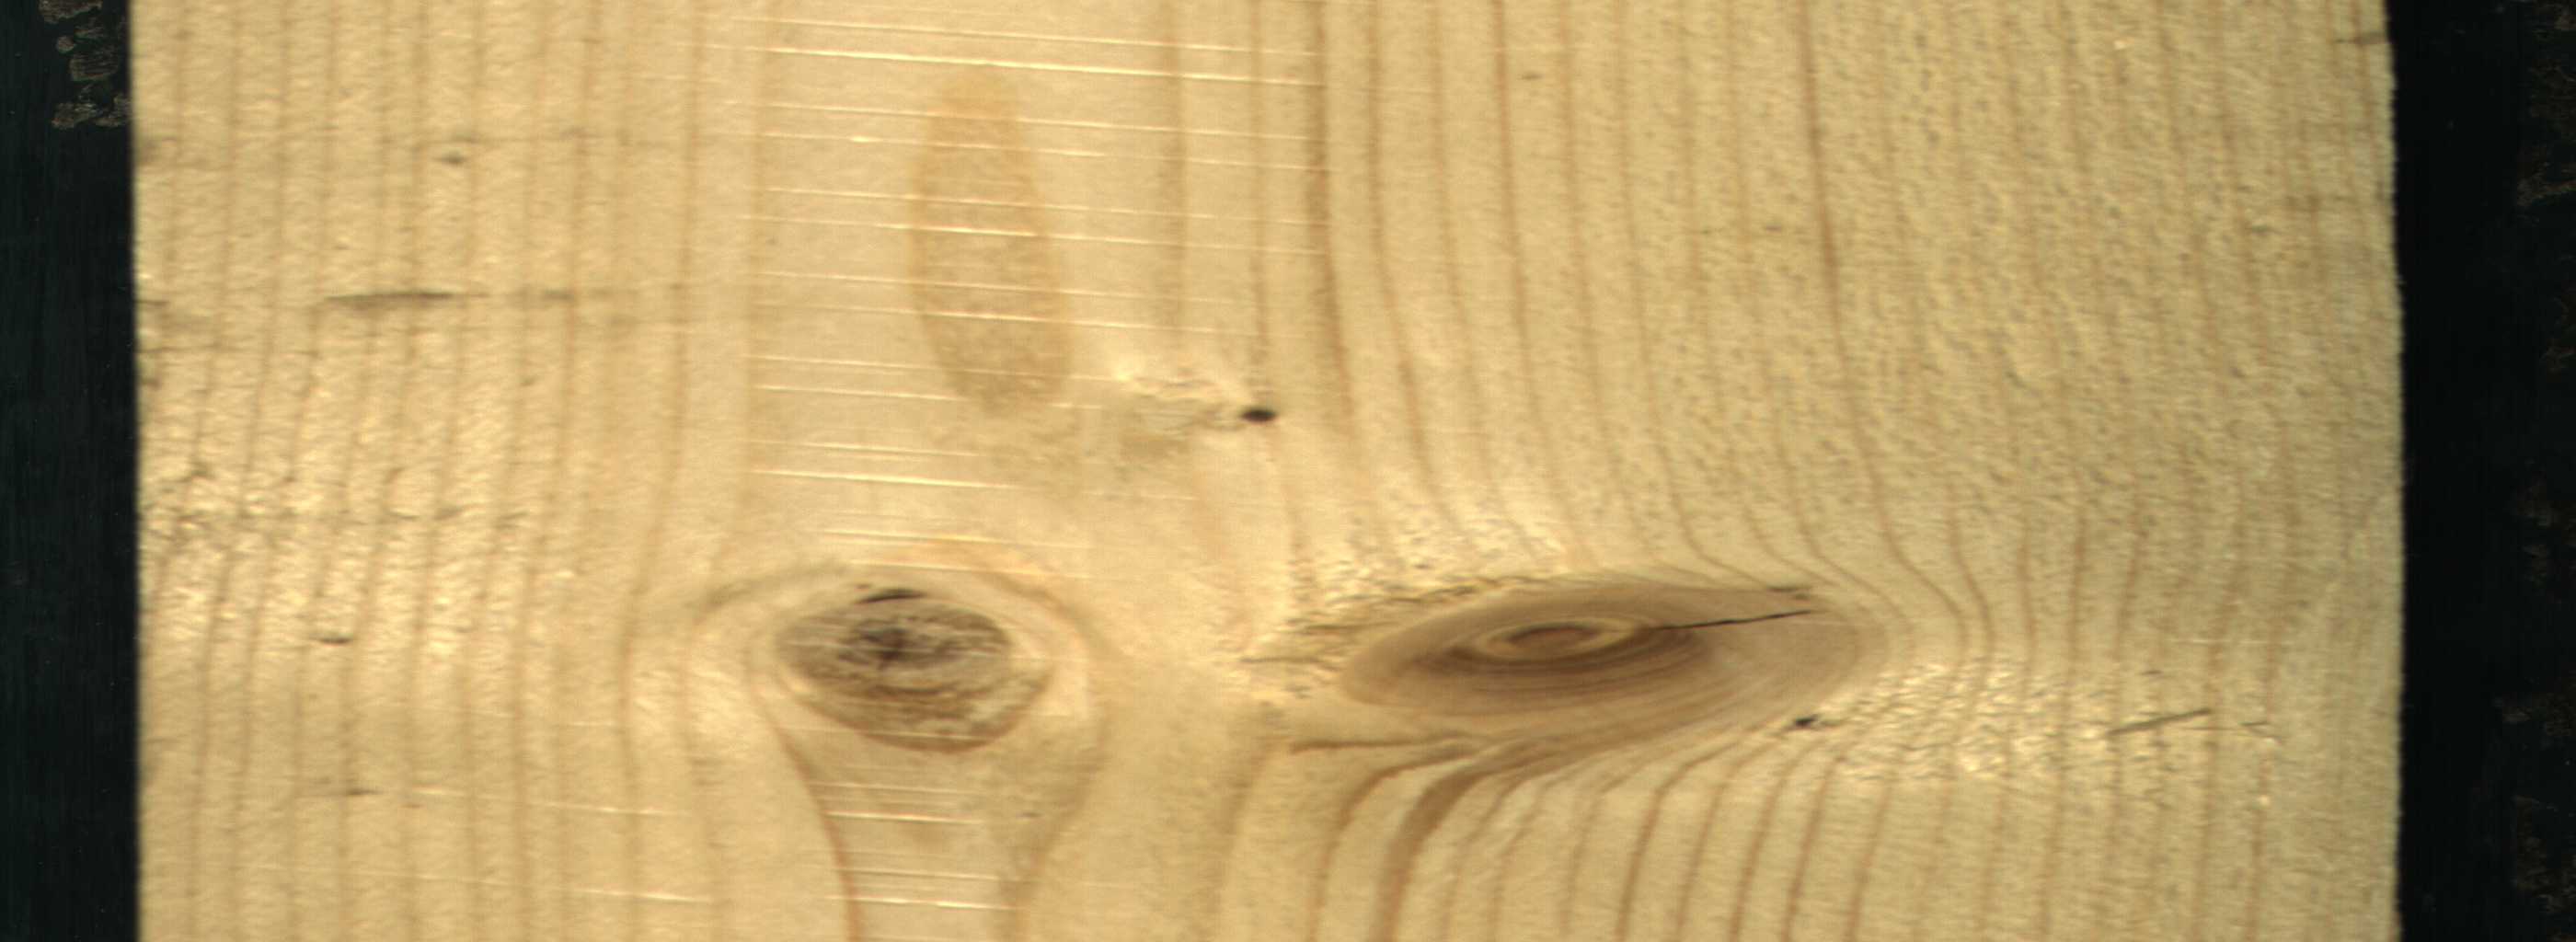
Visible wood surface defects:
Dead_Knot
Live_Knot
Live_Knot